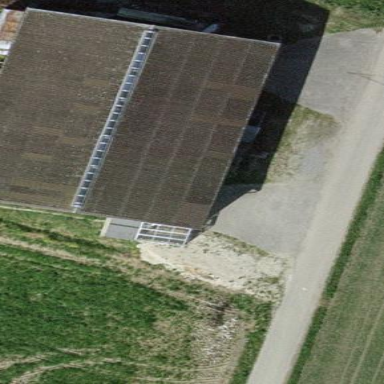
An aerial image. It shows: Farmyard area.